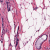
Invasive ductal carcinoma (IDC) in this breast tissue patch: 0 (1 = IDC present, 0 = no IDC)